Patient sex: M
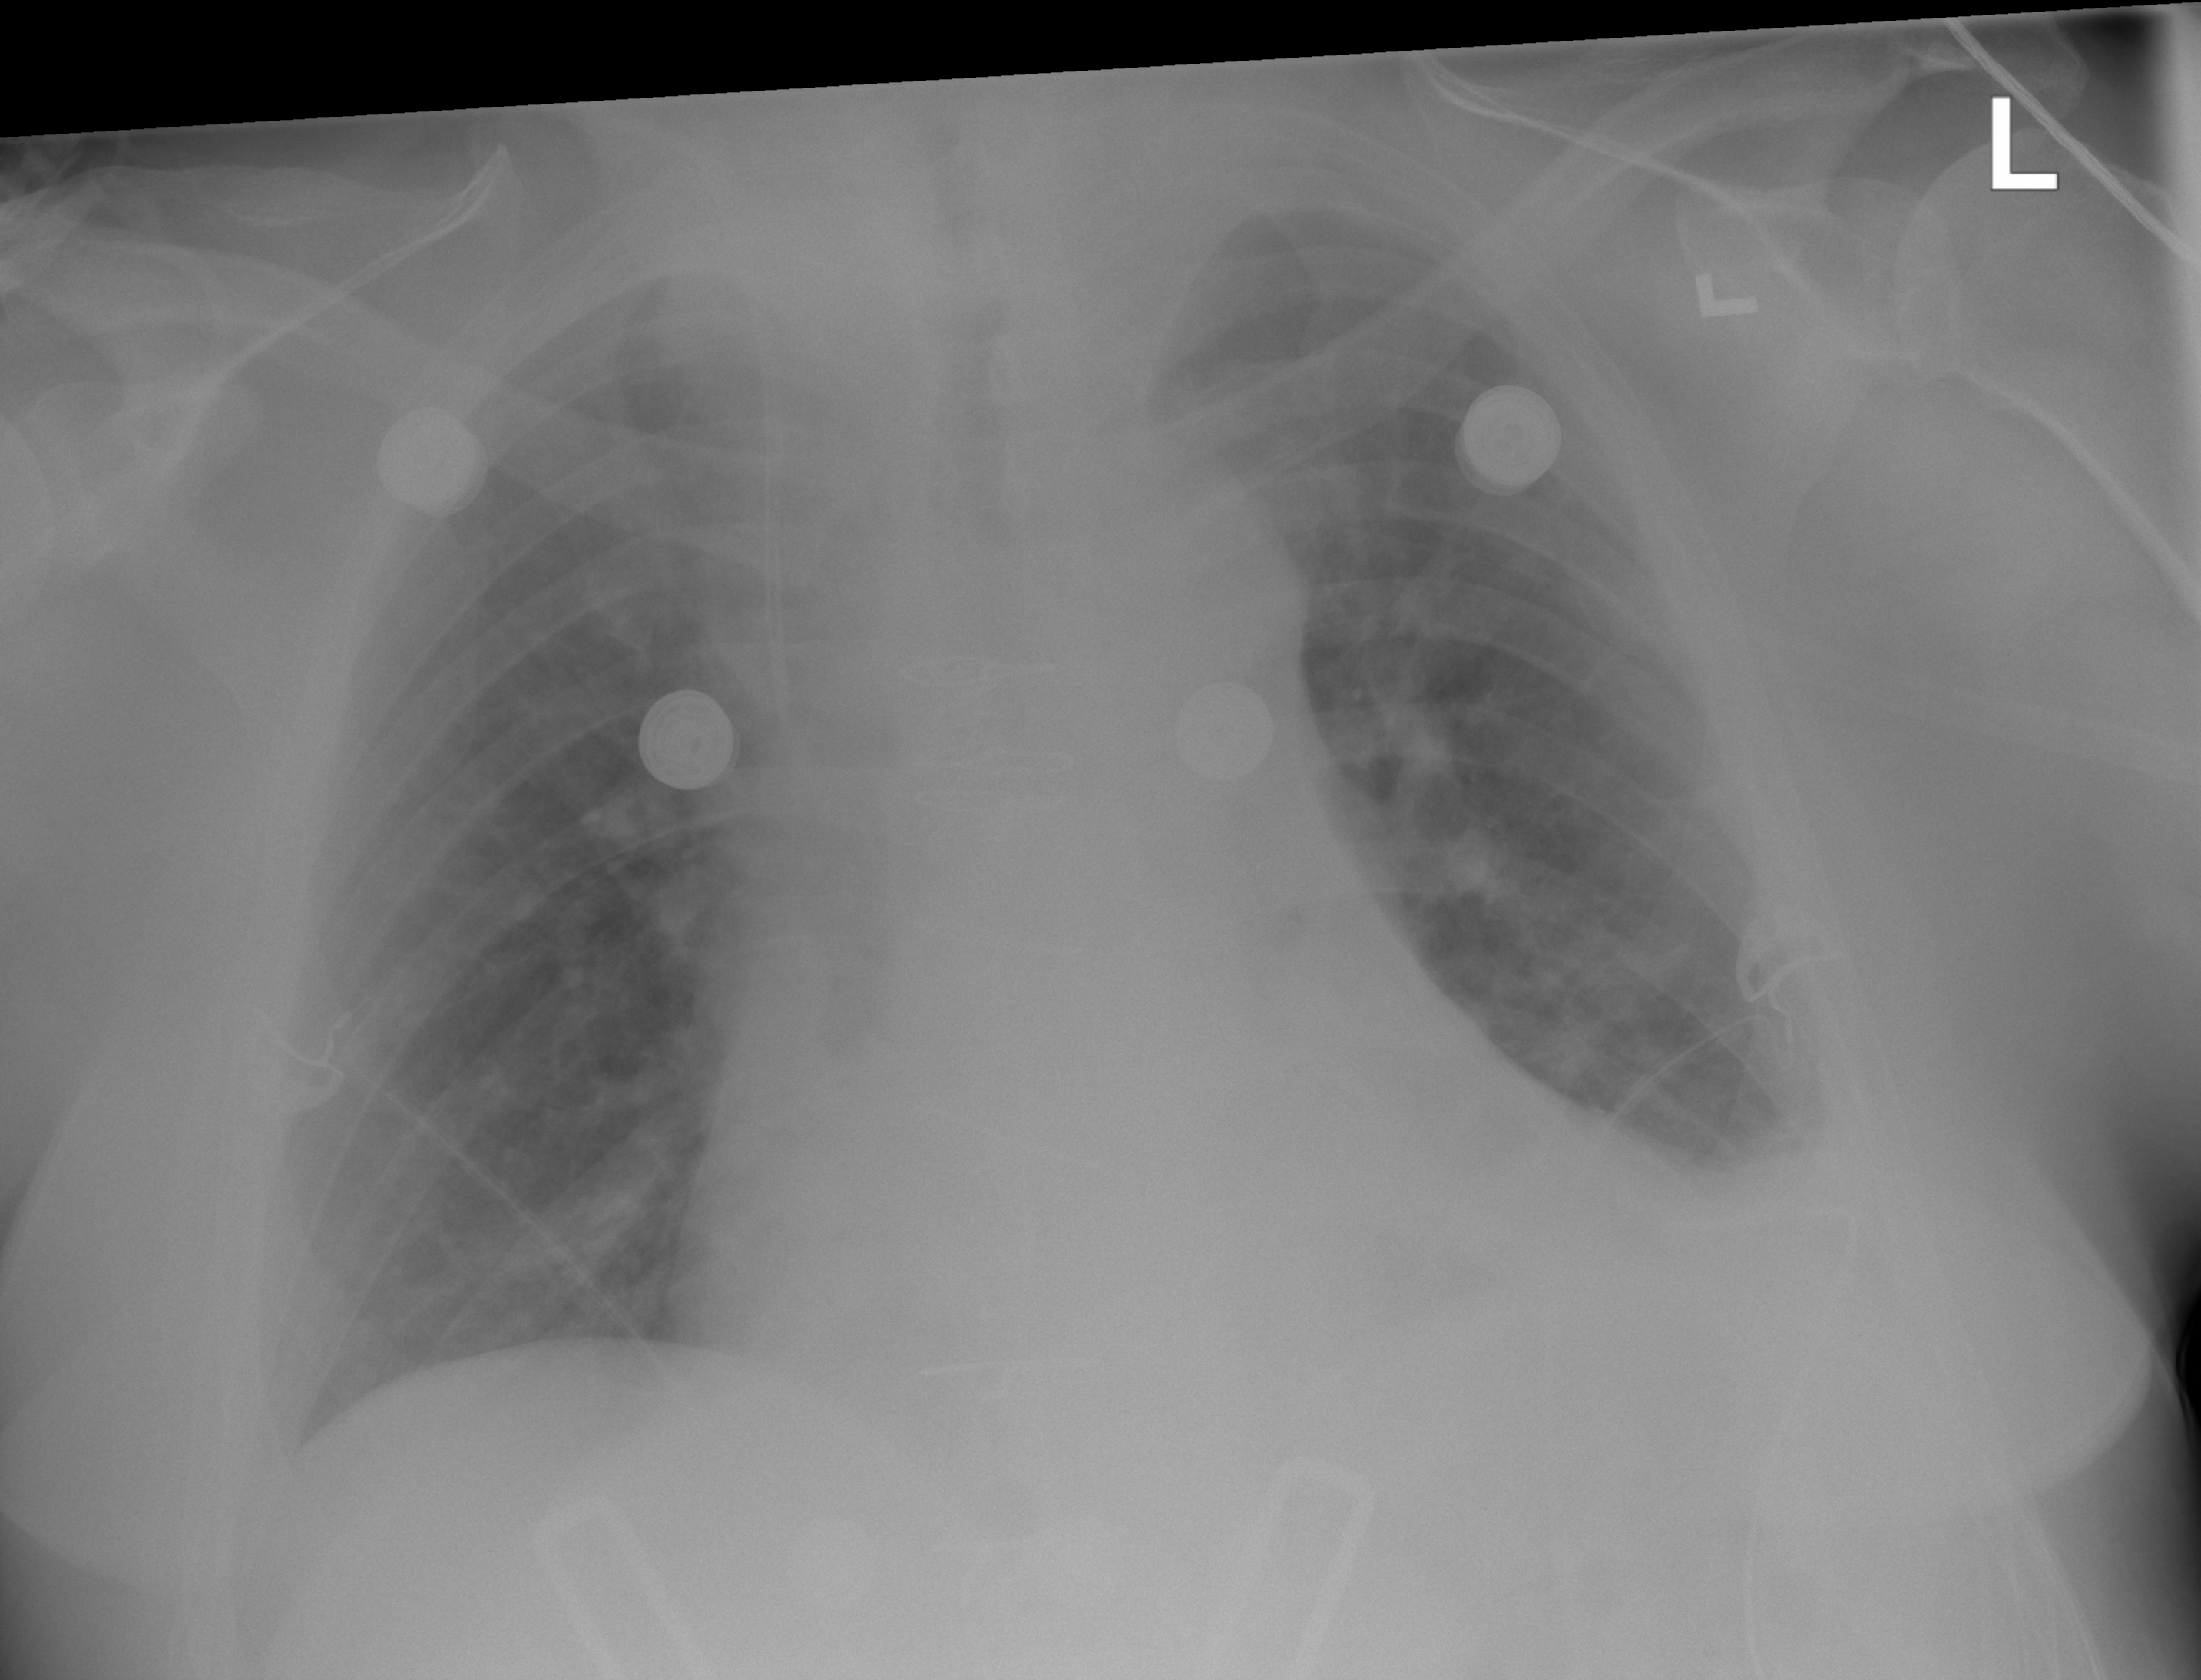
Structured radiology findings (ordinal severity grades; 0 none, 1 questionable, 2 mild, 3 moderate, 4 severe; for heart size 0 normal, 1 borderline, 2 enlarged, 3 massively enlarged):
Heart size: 2
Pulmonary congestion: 2
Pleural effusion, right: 0
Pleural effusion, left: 0
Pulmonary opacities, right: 0
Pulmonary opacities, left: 0
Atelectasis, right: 2
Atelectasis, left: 2